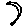
Label: moon